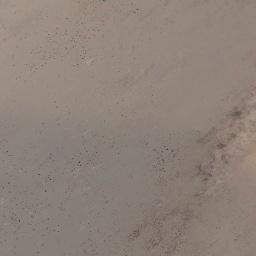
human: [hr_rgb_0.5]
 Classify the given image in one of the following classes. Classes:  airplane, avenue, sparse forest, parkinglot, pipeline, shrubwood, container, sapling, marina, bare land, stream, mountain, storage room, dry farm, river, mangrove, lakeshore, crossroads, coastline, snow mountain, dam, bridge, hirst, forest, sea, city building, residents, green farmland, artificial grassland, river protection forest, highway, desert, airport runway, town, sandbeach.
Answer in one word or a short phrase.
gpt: bare land